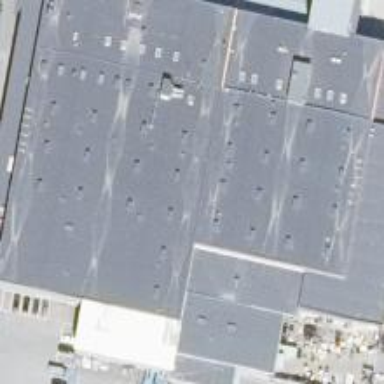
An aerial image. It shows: Mall building.